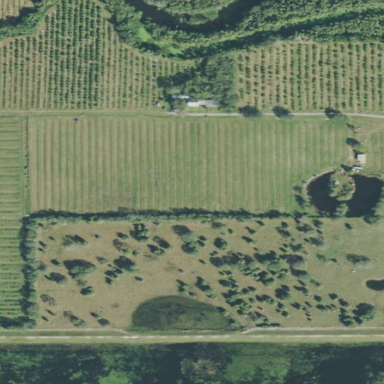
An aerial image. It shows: Orchard.